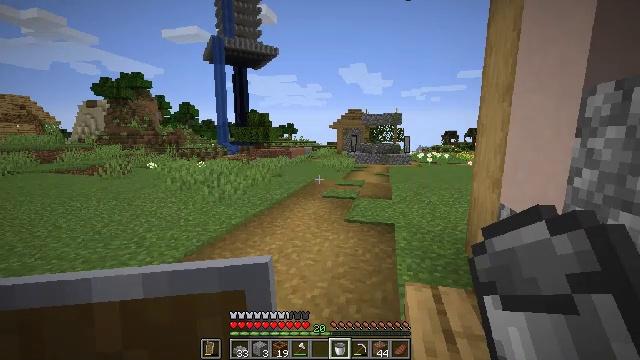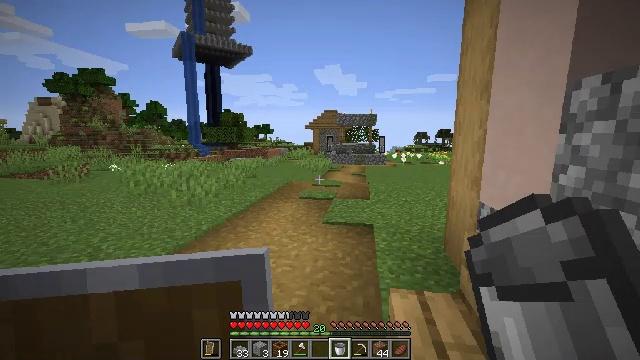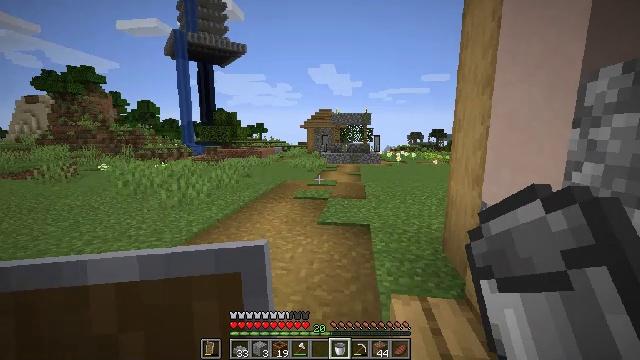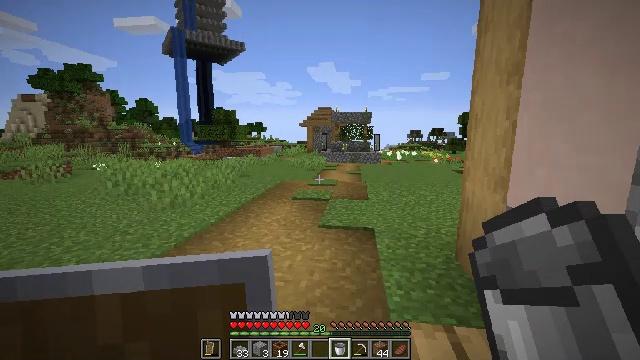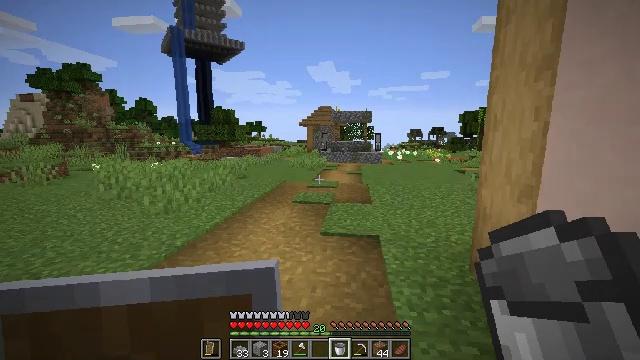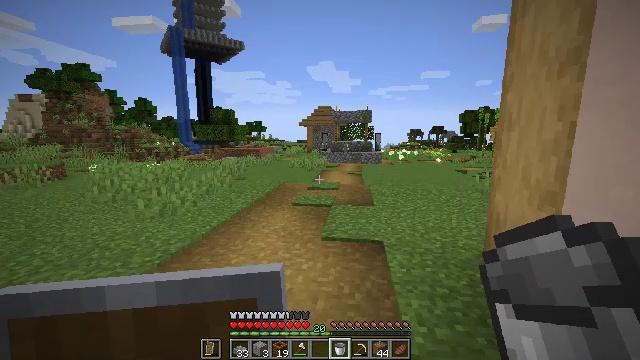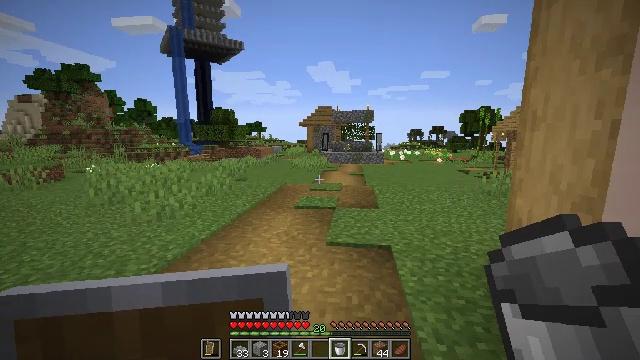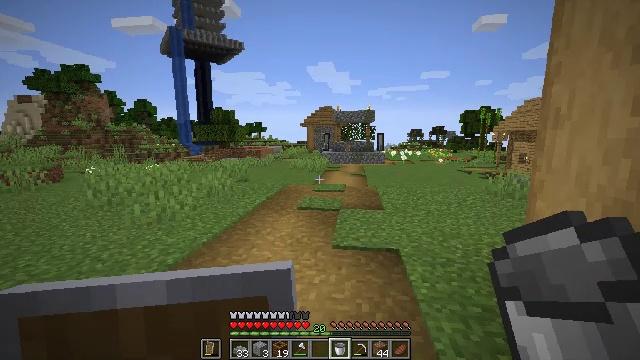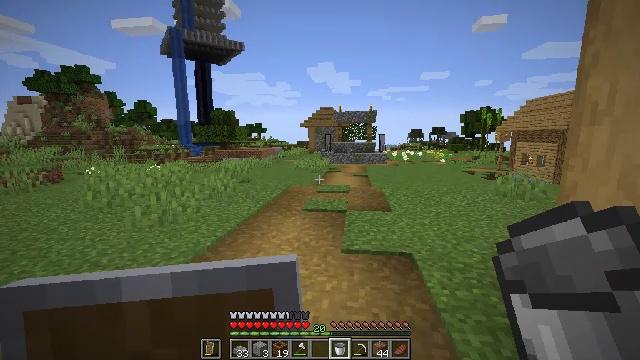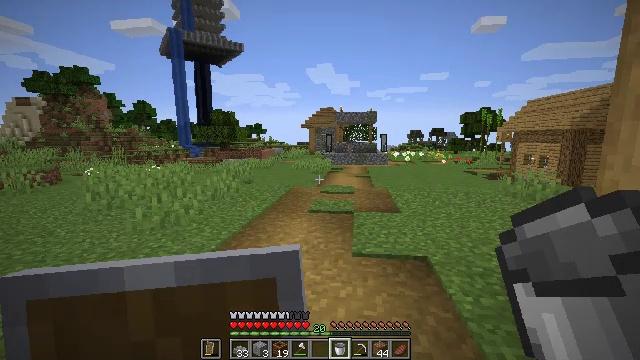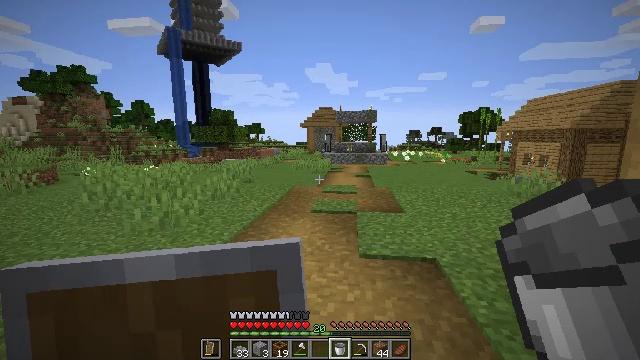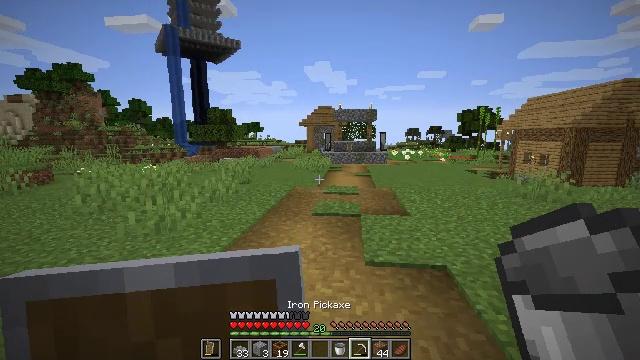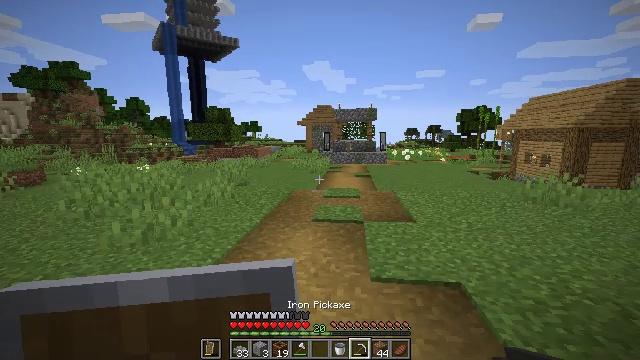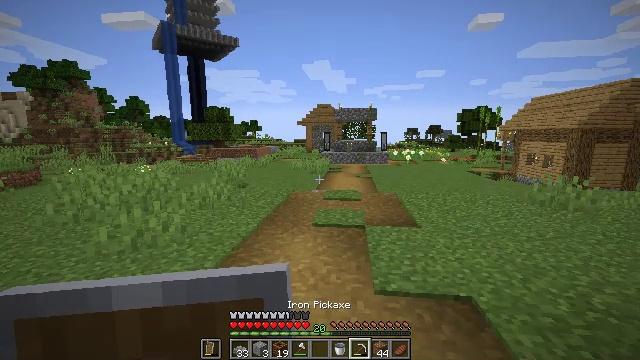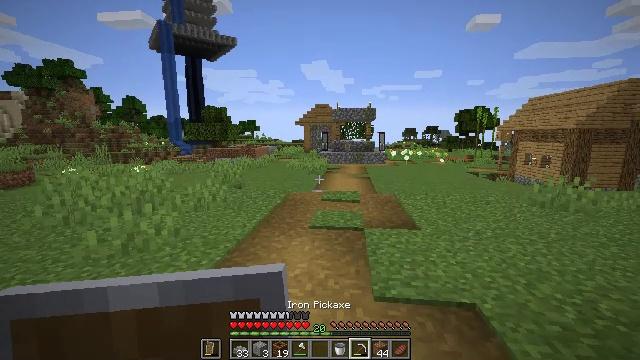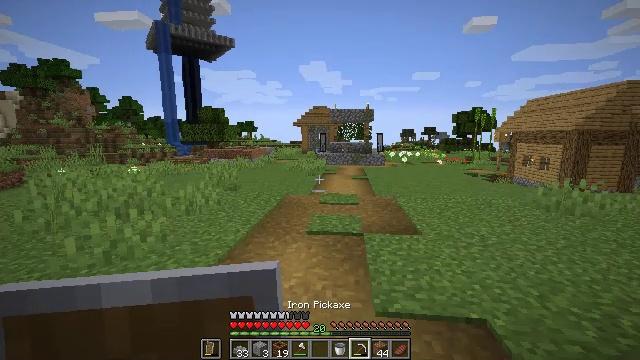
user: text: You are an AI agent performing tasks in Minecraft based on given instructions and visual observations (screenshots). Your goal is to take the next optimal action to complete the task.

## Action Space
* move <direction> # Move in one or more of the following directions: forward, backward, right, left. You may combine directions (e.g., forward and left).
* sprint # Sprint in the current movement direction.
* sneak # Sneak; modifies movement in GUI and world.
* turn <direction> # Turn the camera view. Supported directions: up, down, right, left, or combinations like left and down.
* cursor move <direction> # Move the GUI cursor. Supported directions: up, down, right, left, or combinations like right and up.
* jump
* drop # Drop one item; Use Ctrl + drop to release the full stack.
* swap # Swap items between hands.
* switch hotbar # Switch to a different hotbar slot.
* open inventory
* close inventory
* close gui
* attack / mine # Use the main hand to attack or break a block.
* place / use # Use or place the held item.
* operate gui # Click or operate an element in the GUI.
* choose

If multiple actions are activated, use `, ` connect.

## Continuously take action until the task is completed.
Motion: motion action
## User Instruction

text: Gather the bell for your inventory.
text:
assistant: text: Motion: move forward, turn right
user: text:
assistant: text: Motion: move forward, turn right
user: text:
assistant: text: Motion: move forward
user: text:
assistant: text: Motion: move forward
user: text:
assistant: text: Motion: move forward
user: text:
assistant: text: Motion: move forward and move left
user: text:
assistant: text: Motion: move forward and move left
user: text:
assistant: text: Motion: move forward and move left
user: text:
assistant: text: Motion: move forward and move left
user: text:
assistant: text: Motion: move forward
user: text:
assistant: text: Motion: move forward
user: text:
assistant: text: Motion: move forward
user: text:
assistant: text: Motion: move forward
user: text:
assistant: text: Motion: move forward
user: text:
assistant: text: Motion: move forward
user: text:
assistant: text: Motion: move forward
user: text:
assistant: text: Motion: move forward
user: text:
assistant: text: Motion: no_op
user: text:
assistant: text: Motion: no_op
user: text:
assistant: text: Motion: no_op
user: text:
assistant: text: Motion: no_op
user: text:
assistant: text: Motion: move forward
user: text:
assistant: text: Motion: move forward
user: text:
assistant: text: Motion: move forward
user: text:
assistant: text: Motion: move forward
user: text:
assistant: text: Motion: move forward
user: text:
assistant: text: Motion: move forward
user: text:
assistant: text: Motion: move forward
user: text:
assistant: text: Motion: move forward
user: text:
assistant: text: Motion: move forward